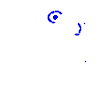
Particle: pion